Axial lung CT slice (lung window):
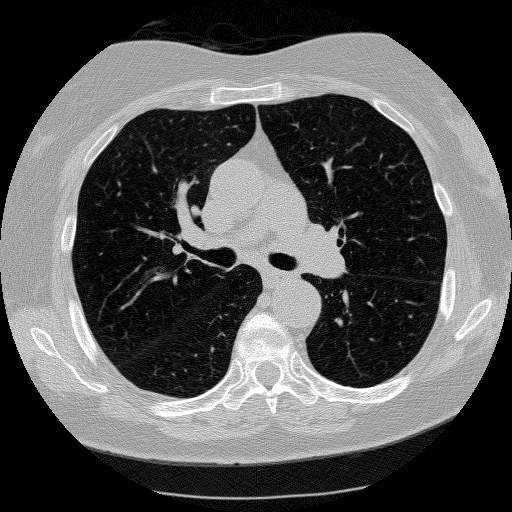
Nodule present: no